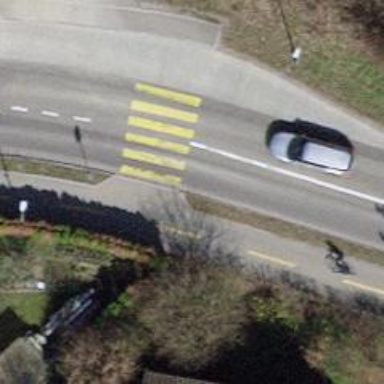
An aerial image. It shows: Uncontrolled zebra crossing on the road.